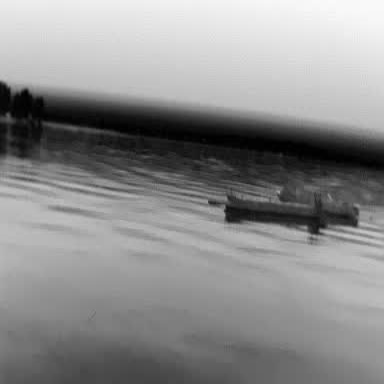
There is a liner in the infrared image.